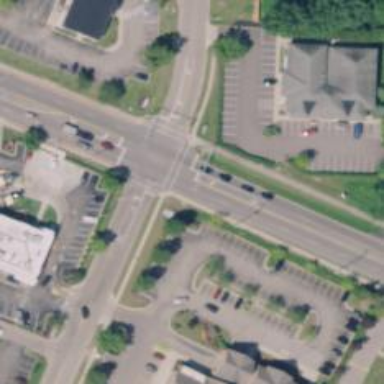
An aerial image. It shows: Marked road crossing.